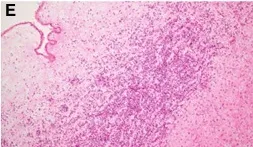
(x200).
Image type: pathology (h&e)